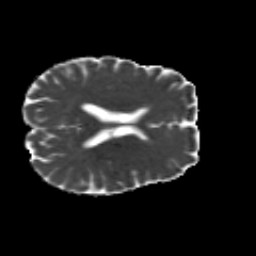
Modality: MD
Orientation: axial
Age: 30
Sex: female
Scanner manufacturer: siemens
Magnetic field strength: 3 T
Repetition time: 8.8 s
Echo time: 0.085 s